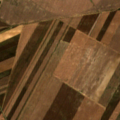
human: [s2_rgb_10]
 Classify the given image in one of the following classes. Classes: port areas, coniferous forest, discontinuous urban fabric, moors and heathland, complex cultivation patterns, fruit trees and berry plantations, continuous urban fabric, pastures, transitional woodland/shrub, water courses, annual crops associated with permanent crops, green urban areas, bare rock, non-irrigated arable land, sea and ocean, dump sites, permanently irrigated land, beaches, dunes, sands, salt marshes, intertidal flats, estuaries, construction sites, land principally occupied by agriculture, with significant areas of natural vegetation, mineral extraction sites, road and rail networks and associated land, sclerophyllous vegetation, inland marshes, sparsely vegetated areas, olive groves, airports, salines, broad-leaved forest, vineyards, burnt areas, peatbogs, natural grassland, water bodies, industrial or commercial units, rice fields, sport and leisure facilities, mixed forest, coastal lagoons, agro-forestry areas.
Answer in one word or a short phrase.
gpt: non-irrigated arable land